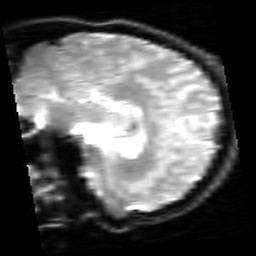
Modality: inplaneT2
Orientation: sagittal
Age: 18
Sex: female
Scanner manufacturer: siemens
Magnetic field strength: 2.894 T
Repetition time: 5 s
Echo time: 0.033 s